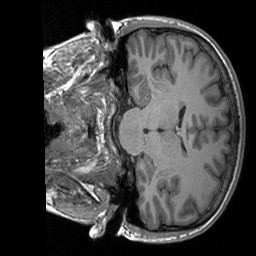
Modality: T1w
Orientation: coronal
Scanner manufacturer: siemens
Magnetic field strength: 3 T
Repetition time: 1.76 s
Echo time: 0.0022 s